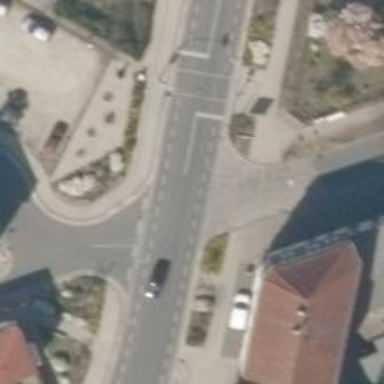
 and sidewalks on both sides. There is cycle lane on both sides of the road."